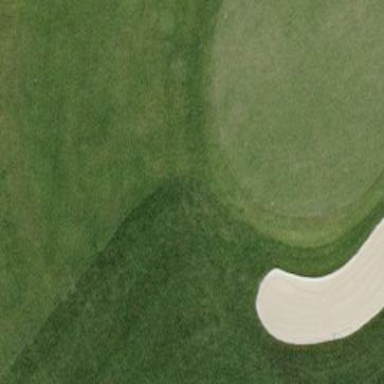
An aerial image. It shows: Sand bunker on golf course.